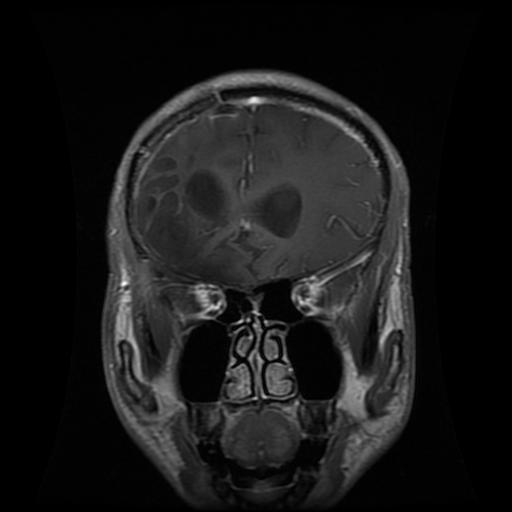
Label: glioma